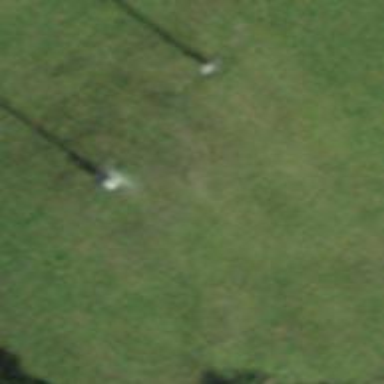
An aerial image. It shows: Pylon for aerialway.